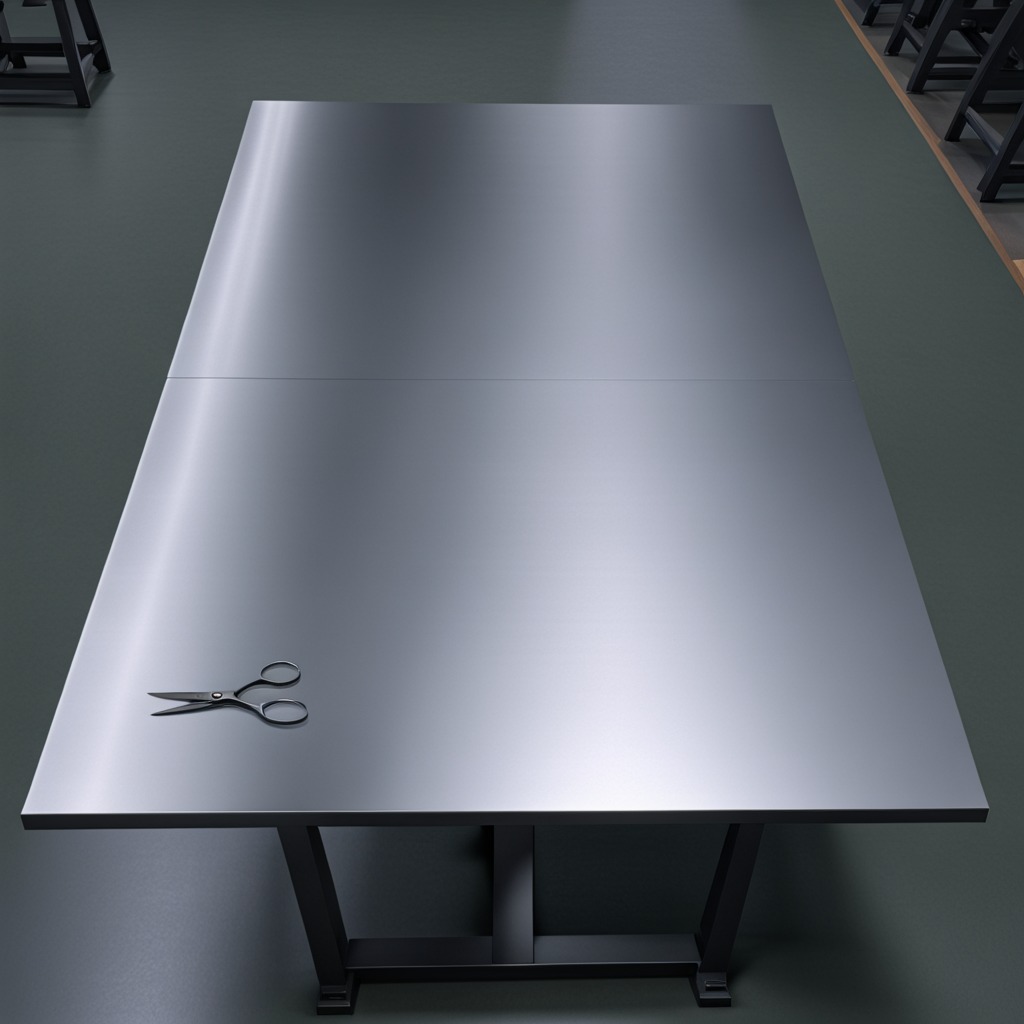
A scissor is lying on the tabletop.